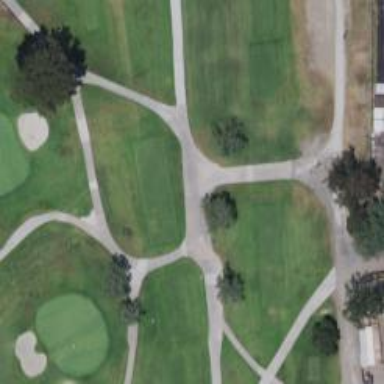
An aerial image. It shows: Path for golf carts.